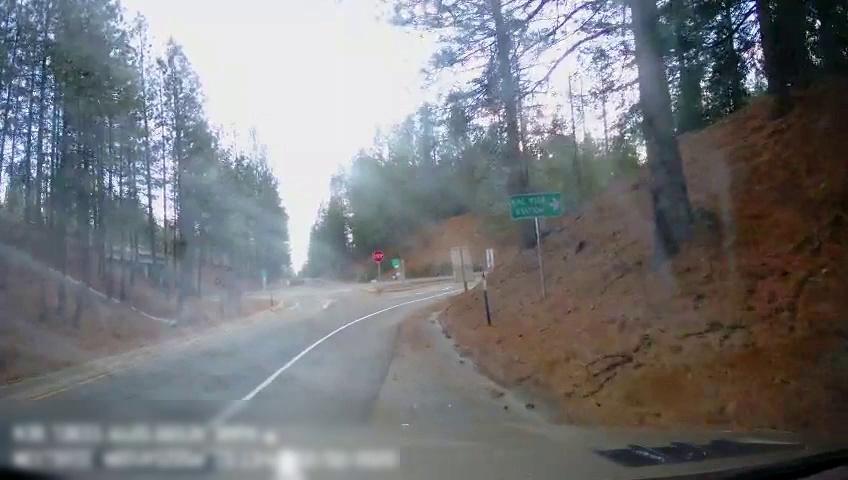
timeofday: Day
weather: Sunny
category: Drivable Space
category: Lanes | Alternate Lane
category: Lanes | Alternate Lane
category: Traffic | Signs
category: Traffic | Signs
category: Traffic | Signs